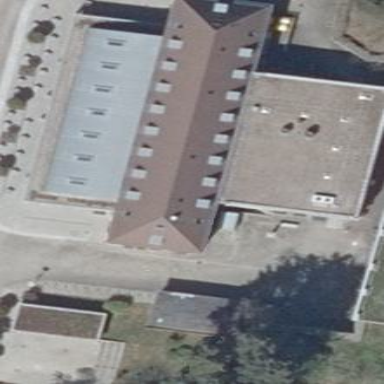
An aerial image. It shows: Part of building that serves as canteen.